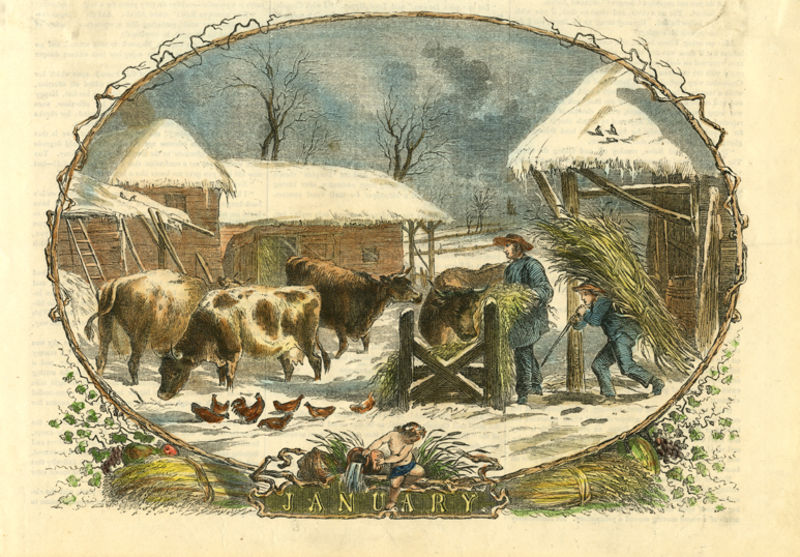
Titel: January (part of The Twelve Months of the Year)
Standort: Amherst (Massachusetts, USA)
Institution: Mead Art Museum, Amherst College
Schlagwörter: blue, hat, men, red, white, dark, figures, green, painting, yellow, print, brown, smoke, apple, cloud, clouds, sky, tree, house, nature, water, houses, roof, roofs, trees, child, snow, winter, grass, plants, frame, oval, animals, illustration, birds, ladder, fence, grape, cherub, ivy, buildings, gate, fountain, colorful, pants, cattle, cow, cows, farm, farmer, stable, fire, bare, branches, cottage, baby, stamp, livestock, eat, eating, herd, work, farmers, carrying, worker, kid, maiden, barn, vine, workers, hay, straw, spots, calendar, wheat, class, labor, feeding, barrel, chicken, chickens, hens, harvest, labour, feed, oblong, january, snowy, spotted, calender, little child, month, farmyard, haybale, farm houses, trough, seasonal, catyle, manual labour, theme, stampo